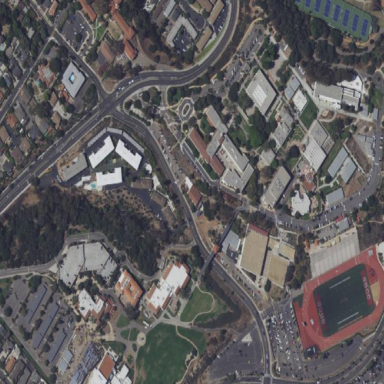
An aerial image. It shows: College.